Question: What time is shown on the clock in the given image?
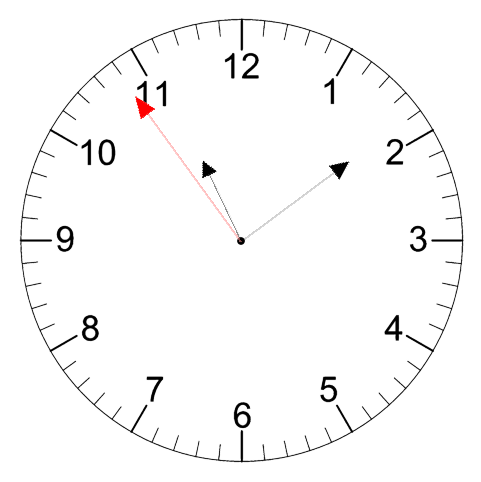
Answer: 11:08:54